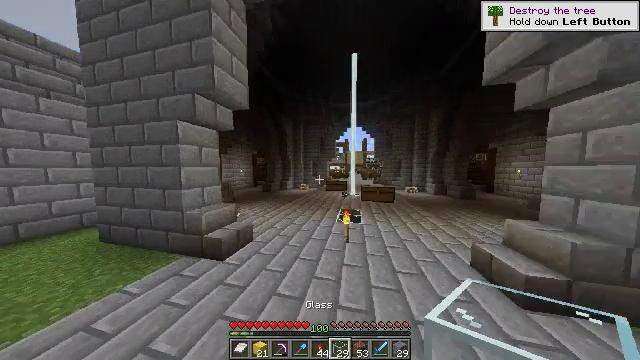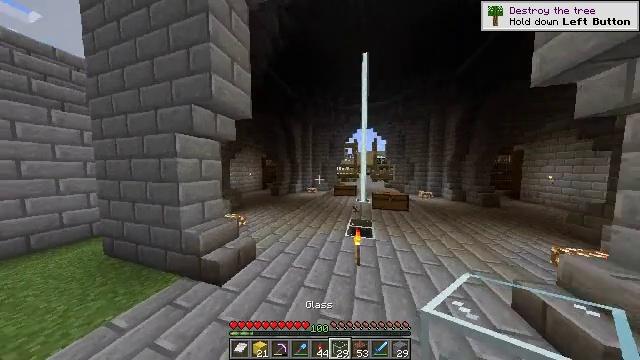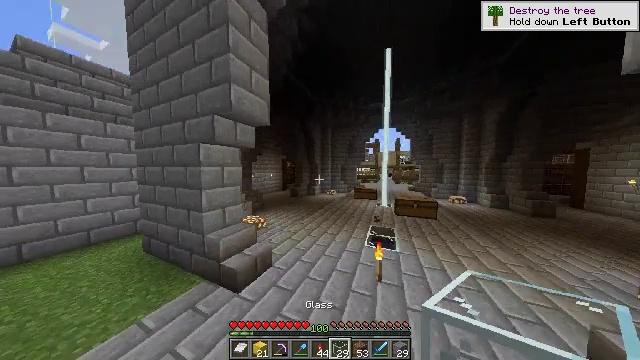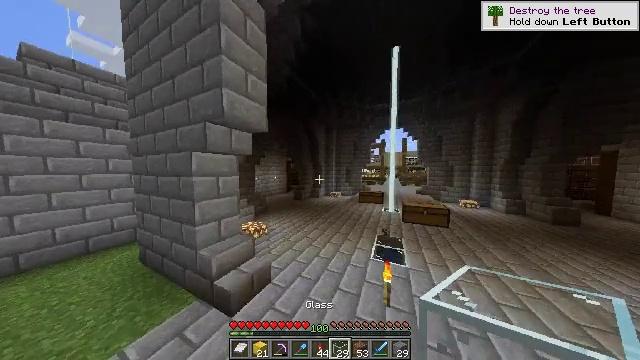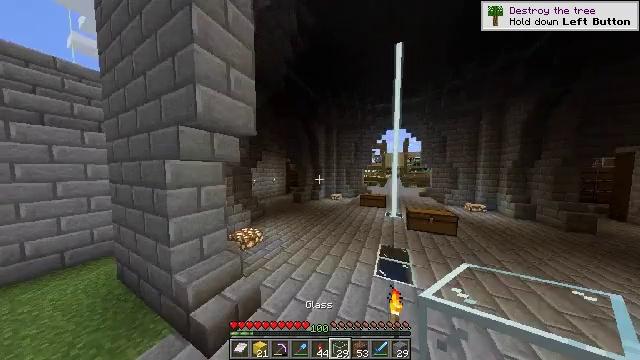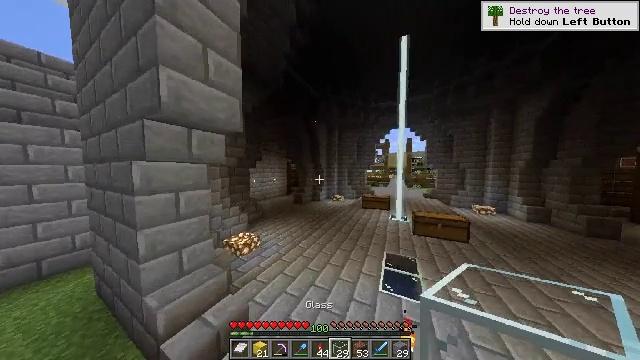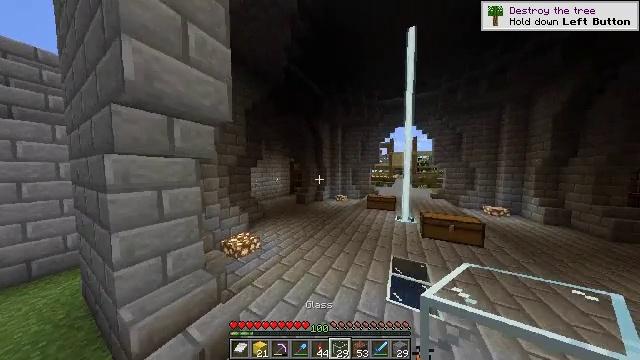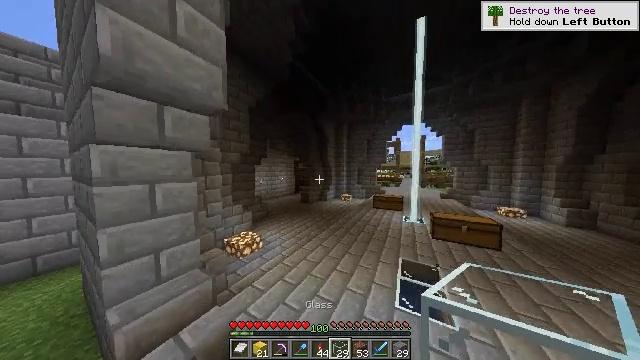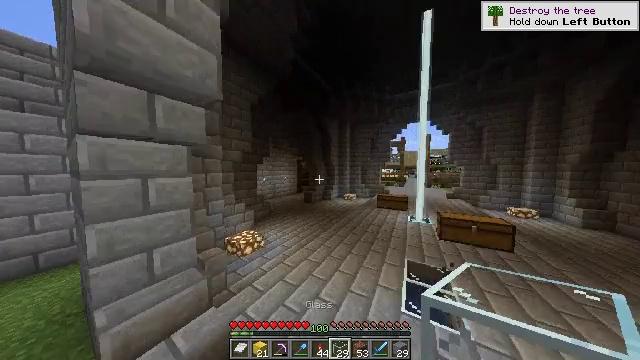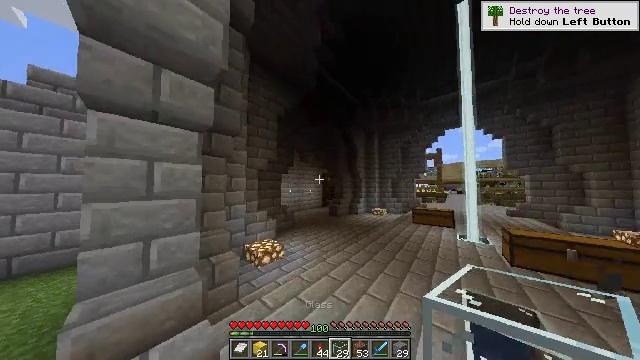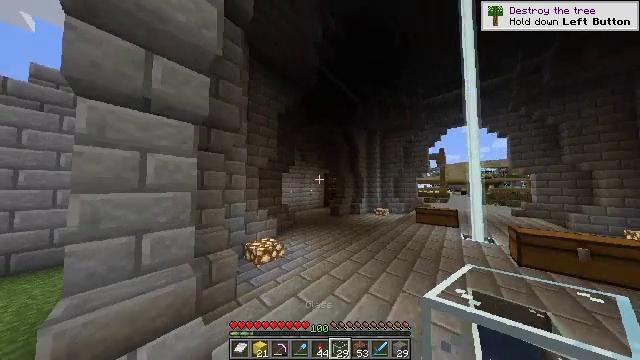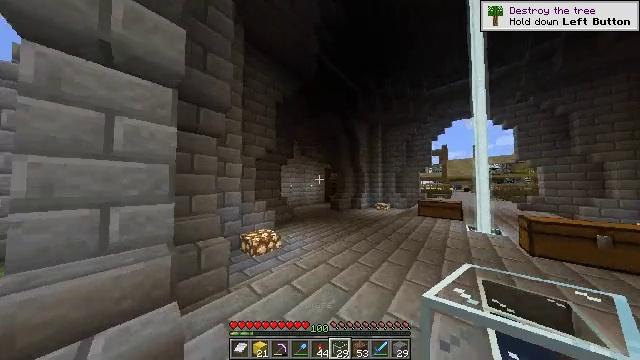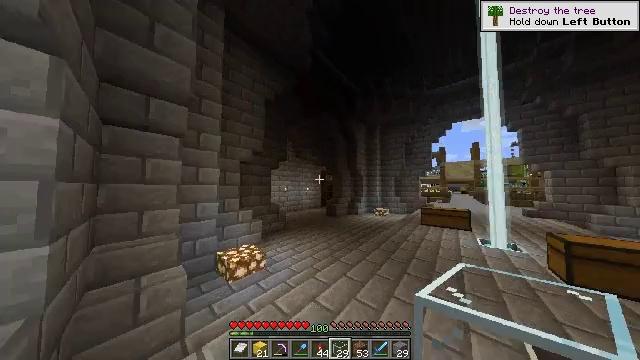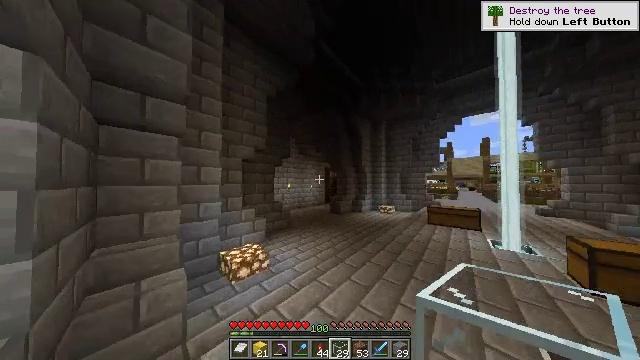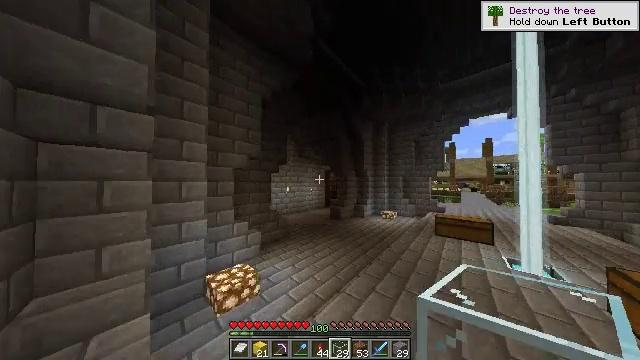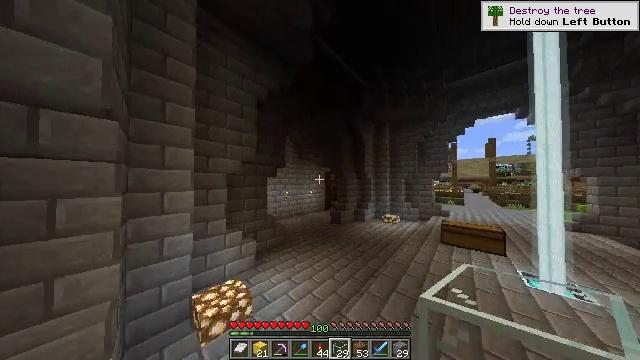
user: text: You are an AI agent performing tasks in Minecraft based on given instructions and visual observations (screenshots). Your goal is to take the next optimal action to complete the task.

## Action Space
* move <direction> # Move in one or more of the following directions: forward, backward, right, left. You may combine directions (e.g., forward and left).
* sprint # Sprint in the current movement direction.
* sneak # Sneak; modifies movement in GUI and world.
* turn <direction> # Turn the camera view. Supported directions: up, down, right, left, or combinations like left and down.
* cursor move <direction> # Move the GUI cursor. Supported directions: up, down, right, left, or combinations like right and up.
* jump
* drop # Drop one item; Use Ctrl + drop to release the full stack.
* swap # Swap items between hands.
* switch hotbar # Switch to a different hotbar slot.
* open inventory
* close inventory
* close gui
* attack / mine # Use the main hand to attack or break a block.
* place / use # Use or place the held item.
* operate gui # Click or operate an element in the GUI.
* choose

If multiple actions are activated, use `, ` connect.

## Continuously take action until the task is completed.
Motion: motion action
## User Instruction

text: Use the crafting table to craft polished andesite.
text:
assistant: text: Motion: move forward, turn left, jump
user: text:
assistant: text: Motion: move forward, turn left, jump
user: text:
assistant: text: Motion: move forward, turn left, jump
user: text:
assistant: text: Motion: move forward, jump
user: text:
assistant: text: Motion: move forward, jump
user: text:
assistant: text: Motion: move forward, turn left, jump
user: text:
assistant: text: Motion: move forward, turn left, jump
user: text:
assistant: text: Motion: move forward, turn left, jump
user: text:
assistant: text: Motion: move forward, turn left and up, jump
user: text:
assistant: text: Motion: move forward, jump
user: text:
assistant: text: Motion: move forward, jump
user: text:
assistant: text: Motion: move forward, jump
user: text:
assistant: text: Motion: move forward, turn left and down, jump
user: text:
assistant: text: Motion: move forward, jump
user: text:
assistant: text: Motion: move forward, jump
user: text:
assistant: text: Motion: move forward, jump
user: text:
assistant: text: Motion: move forward, jump
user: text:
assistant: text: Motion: move forward, jump
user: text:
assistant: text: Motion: move forward, jump
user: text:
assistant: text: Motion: move forward, turn left, jump
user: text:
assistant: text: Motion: move forward, turn left, jump
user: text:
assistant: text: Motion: move forward, jump
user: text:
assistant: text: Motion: move forward, jump
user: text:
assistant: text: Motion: move forward, turn left, jump
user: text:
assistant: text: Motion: move forward, turn left, jump
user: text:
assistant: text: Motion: move forward, turn left, jump
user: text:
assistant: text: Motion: move forward, turn left, jump
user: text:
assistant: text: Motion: move forward, jump
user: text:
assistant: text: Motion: move forward, turn left
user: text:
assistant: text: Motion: move forward, turn left